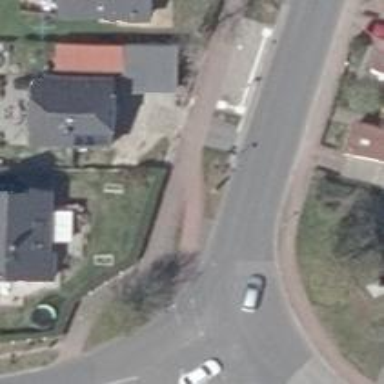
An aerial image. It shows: Sidewalk along the footway.